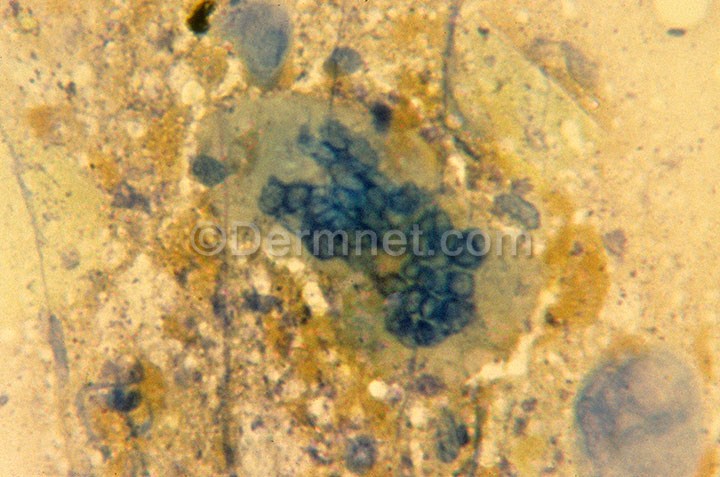
Disease: Herpes HPV and other STDs Photos